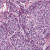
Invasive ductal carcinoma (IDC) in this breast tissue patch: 1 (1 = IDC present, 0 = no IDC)